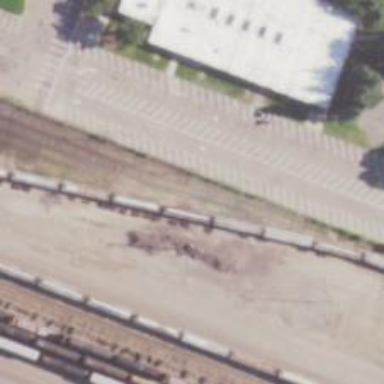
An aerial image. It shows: Railway siding for service.